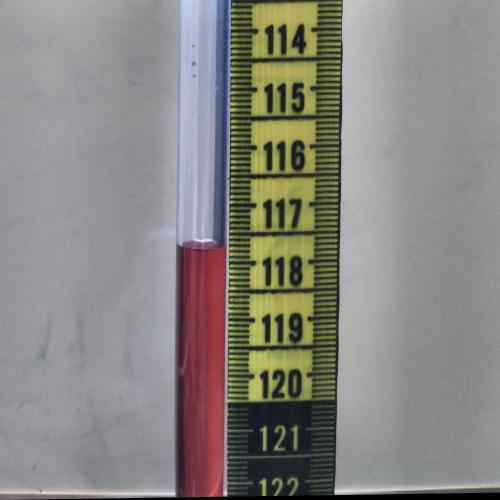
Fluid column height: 117.8 cm